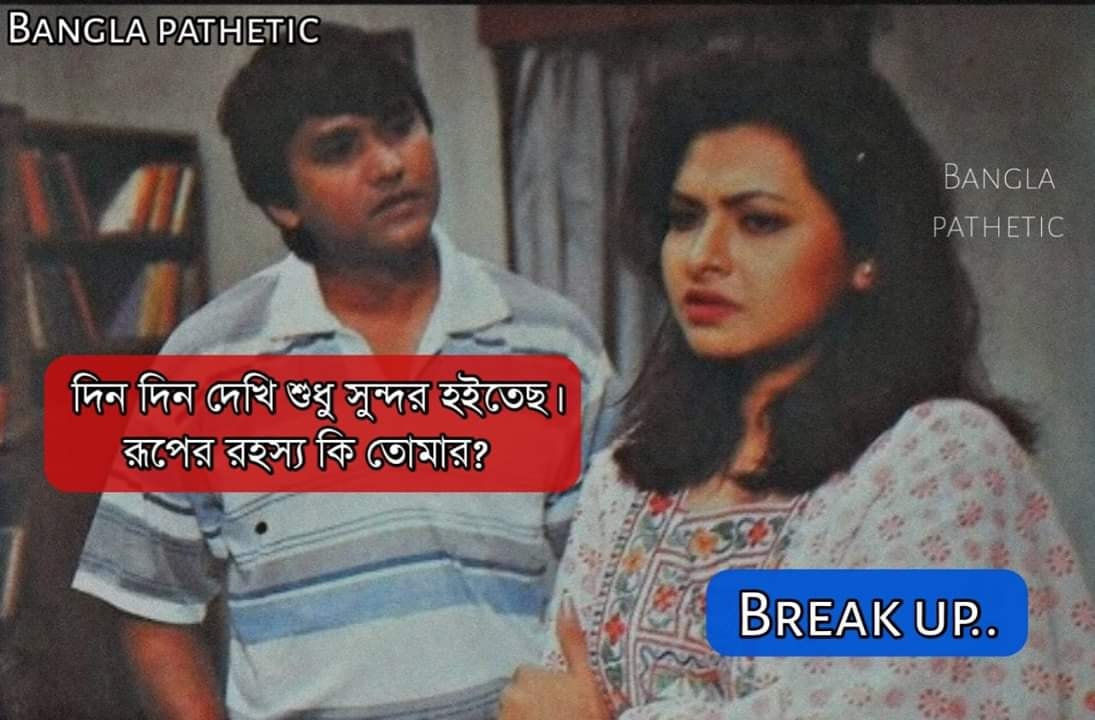
Caption: দিন দিন দেখি শুধু সুন্দর হইতেছ । রূপের রহস্য কি তোমার ?   BREAK UP...
Label: hate